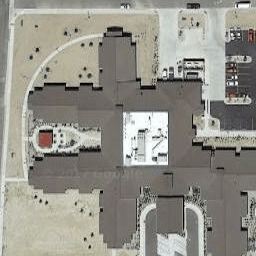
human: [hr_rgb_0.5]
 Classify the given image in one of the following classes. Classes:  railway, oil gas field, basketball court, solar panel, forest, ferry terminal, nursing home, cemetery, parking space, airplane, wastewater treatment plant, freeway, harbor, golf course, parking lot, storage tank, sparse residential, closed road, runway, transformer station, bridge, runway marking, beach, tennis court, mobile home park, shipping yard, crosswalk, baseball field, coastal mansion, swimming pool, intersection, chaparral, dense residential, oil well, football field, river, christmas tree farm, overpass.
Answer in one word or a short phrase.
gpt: nursing home